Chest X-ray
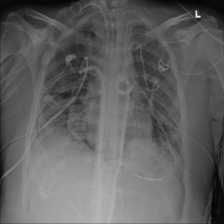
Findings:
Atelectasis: negative
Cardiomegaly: negative
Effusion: negative
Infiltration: positive
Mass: negative
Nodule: negative
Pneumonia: negative
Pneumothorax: positive
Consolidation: negative
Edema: negative
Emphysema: positive
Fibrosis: negative
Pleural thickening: negative
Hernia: negative